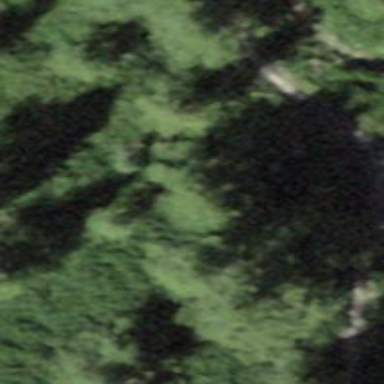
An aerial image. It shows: Forest area.